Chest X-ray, PA view. Patient: 66 years old, sex F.
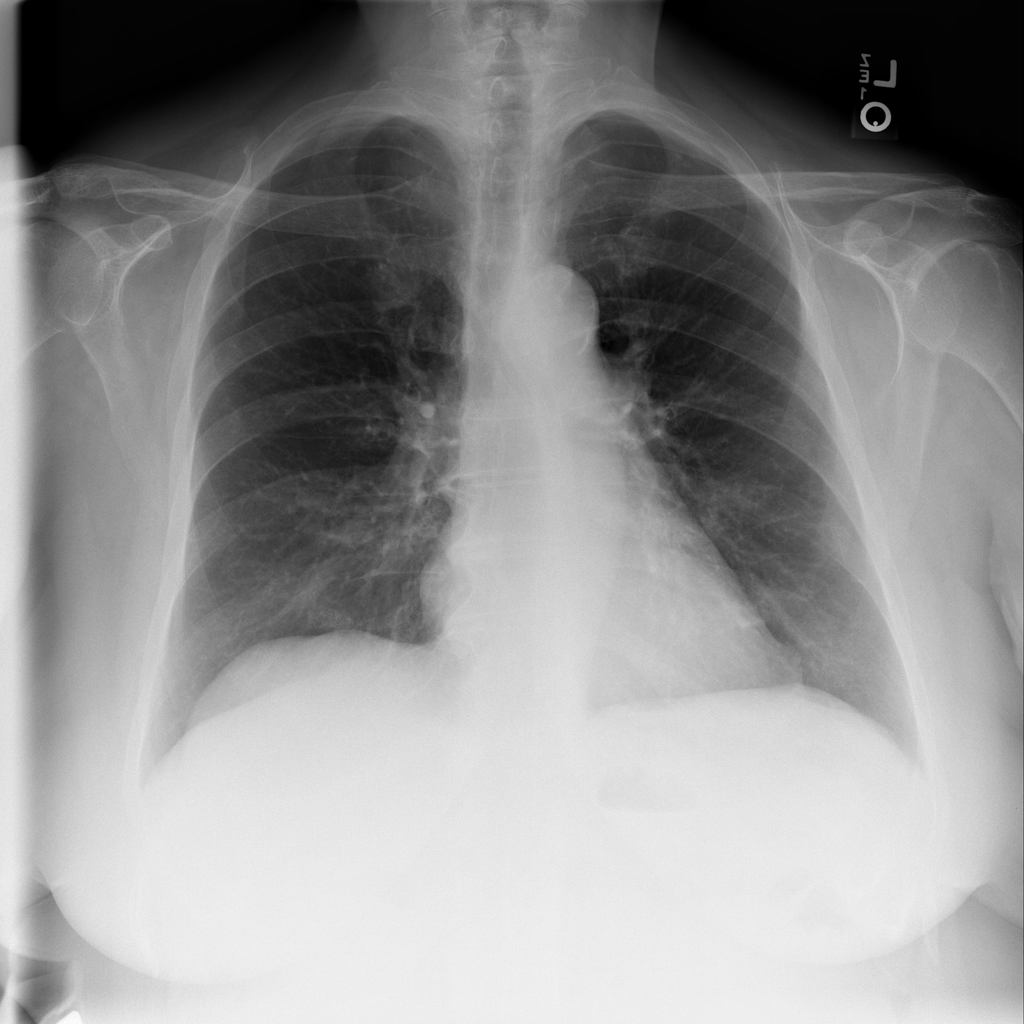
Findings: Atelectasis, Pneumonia